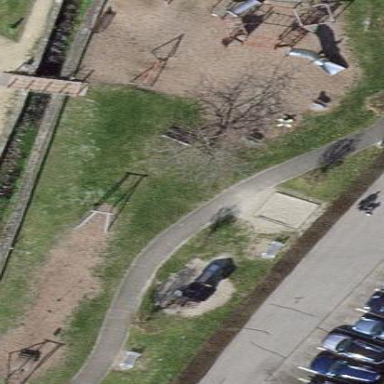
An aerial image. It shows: Playground area for leisure activities on the land.